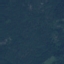
Land use / land cover: Forest